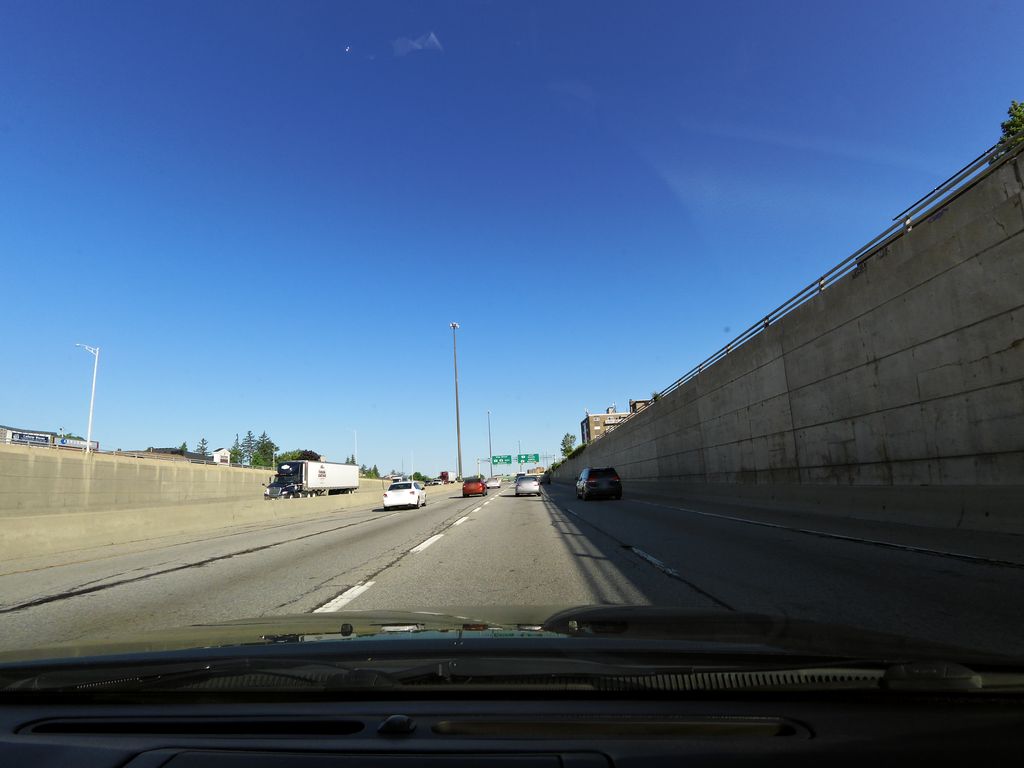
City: kitchener-waterloo